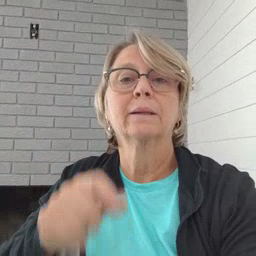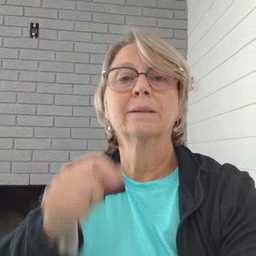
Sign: wake